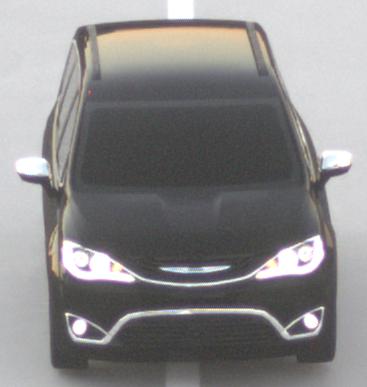
Make: Chrysler
Model: Pacifica
Detailed model: -
Model produced from: 2016
Model produced until: 2020
Doors: 5
Color: black
Road condition: dry road
Daytime: sunrise or sunset
Contrast: low contrast